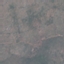
Land use / land cover class: HerbaceousVegetation